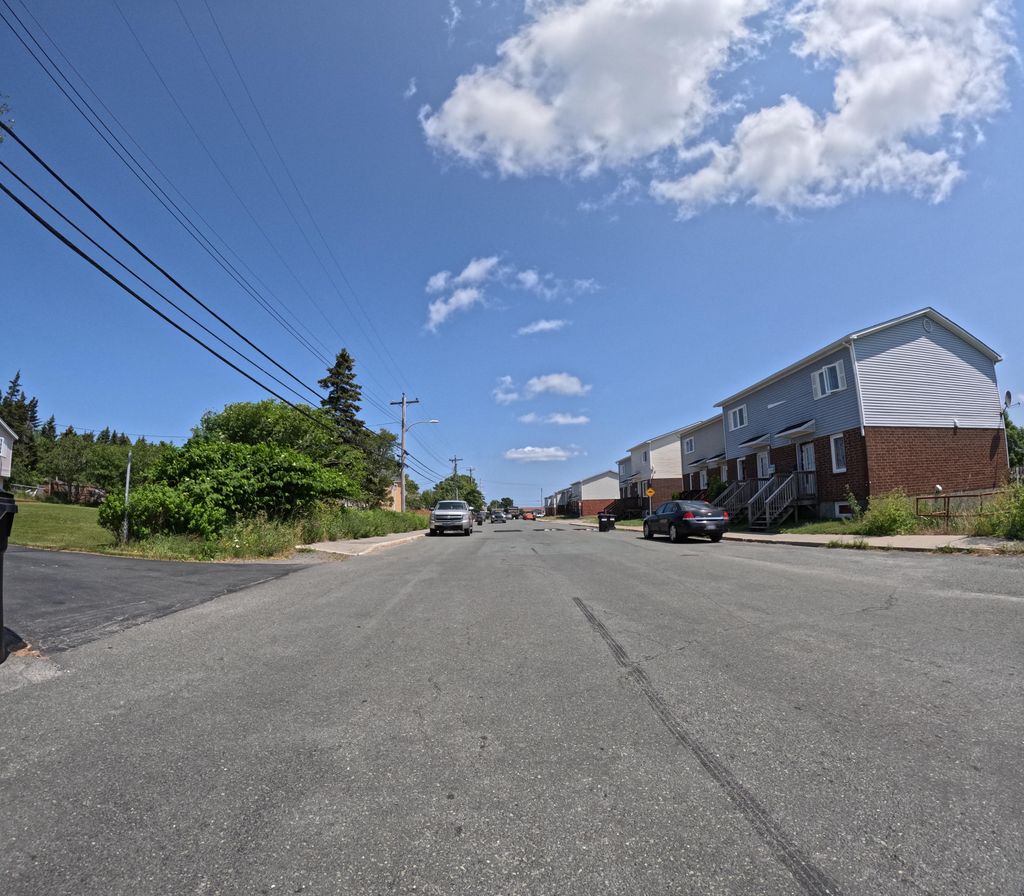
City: st_johns